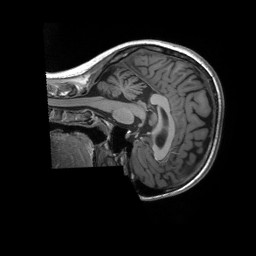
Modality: T1w
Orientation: sagittal
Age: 29
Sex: female
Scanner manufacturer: siemens
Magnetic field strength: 3 T
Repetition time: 2.3 s
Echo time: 0.00232 s